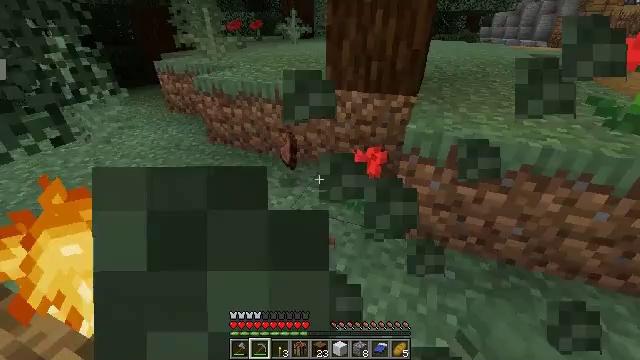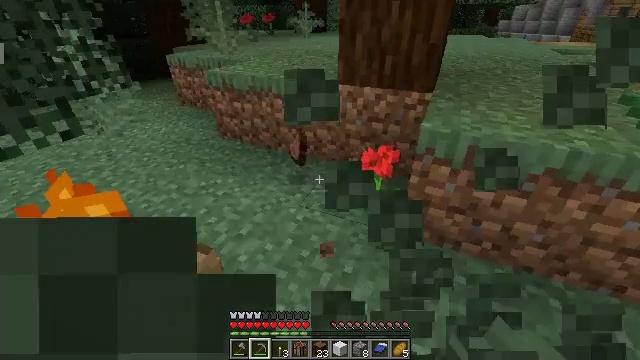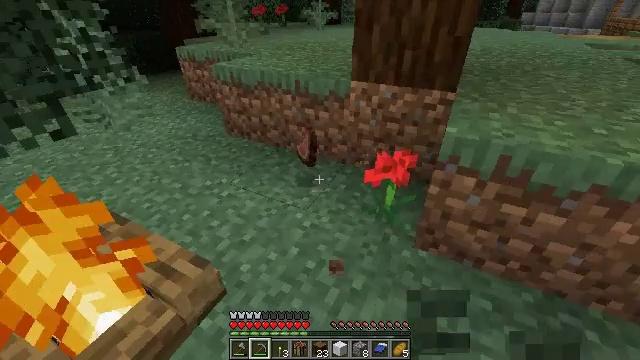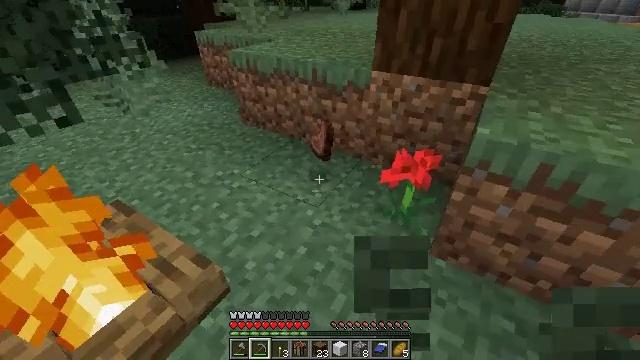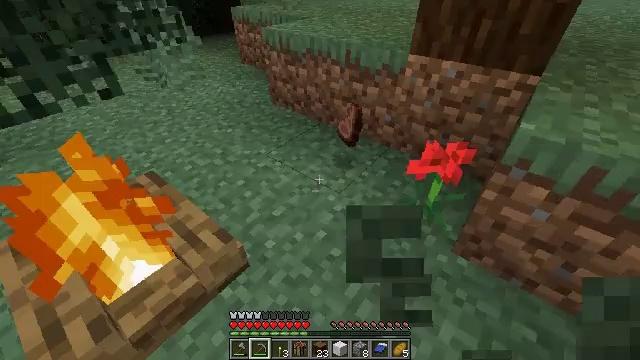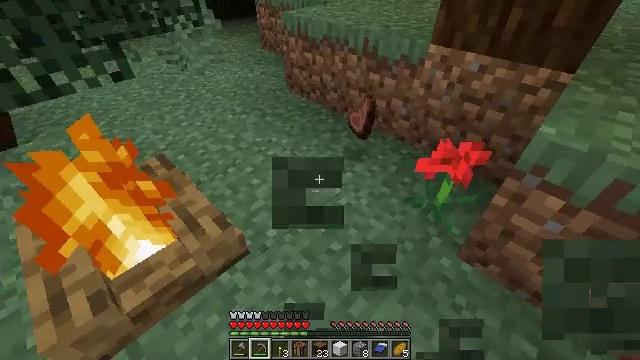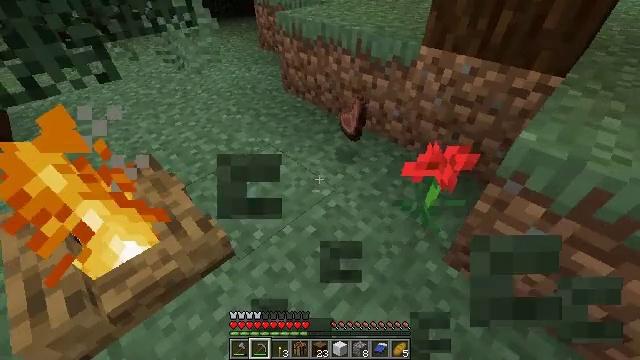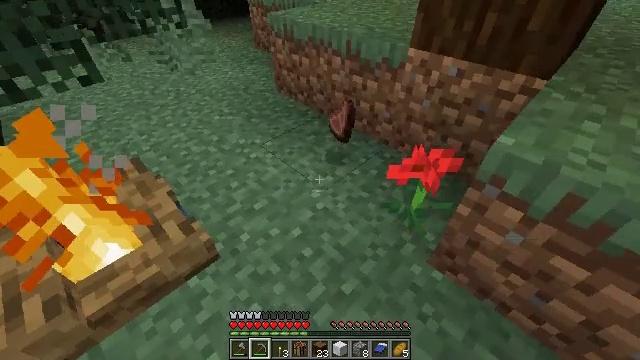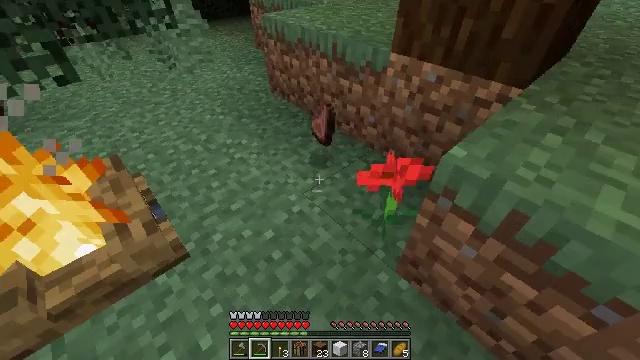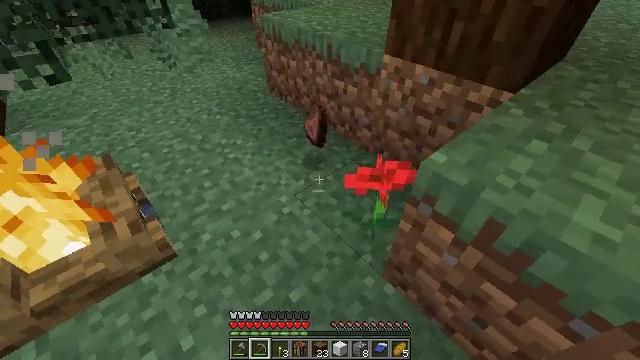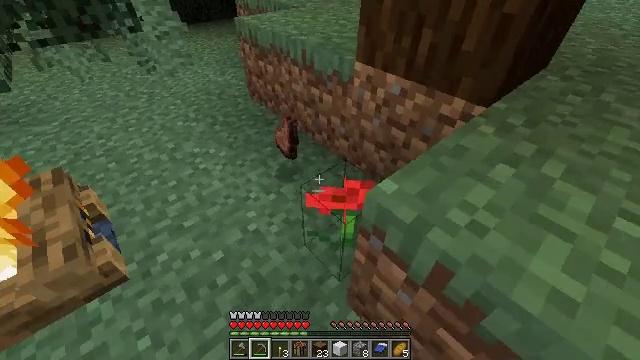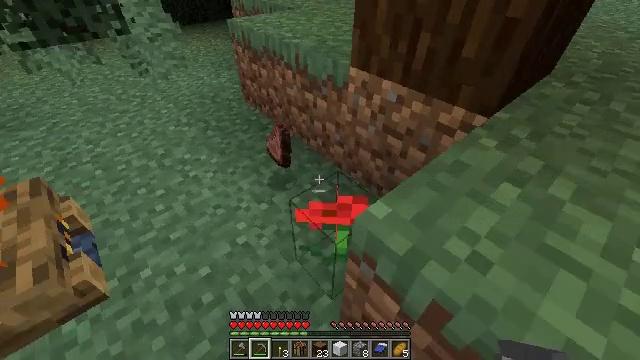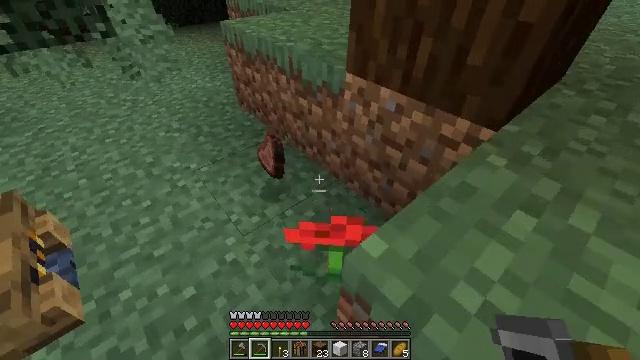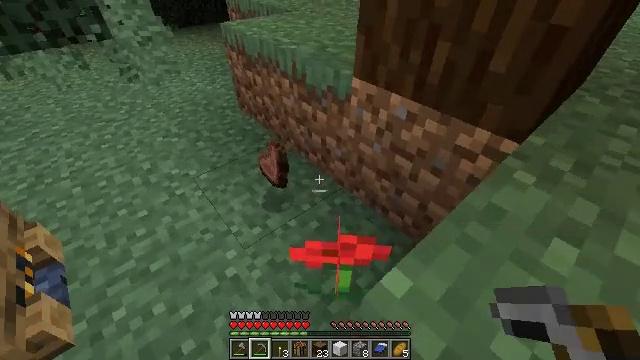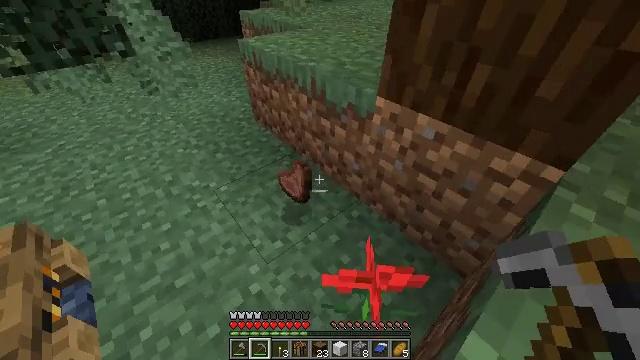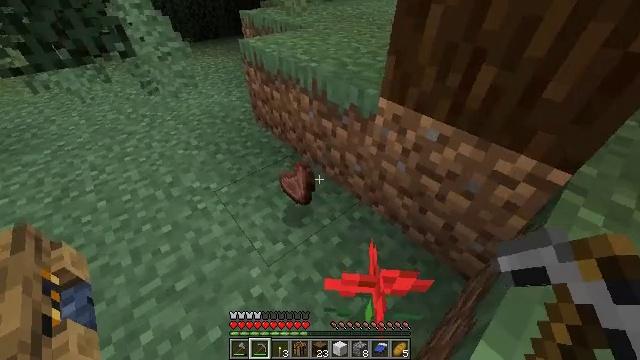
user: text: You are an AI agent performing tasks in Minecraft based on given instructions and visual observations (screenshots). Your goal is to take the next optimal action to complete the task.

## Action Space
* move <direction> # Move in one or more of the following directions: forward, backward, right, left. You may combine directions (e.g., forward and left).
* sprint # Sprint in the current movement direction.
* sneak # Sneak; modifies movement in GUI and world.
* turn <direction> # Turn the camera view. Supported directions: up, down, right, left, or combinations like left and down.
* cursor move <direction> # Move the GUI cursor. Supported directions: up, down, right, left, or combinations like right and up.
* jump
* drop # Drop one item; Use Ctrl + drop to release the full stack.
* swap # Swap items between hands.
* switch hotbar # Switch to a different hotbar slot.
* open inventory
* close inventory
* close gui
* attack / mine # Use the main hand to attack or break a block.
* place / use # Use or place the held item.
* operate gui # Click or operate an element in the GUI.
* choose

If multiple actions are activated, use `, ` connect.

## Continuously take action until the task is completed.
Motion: motion action
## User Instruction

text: Harvest sweet berries by mining the bush.
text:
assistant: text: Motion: move forward, turn left and down
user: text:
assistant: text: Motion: turn left and down
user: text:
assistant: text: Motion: turn left and down
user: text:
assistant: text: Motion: turn left and down
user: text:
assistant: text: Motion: move right, turn left and down
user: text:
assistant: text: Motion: move right
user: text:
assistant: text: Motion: move right
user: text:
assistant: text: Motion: move right, turn left
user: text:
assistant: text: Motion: move forward and move right, turn left
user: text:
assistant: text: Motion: move forward
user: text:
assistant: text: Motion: move forward
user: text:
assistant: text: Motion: move forward
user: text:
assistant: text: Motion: move forward, sprint
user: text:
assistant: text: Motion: move forward, sprint
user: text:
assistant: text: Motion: move forward, sprint
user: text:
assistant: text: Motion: move forward, sprint
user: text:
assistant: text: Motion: move forward, sprint
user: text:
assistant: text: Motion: move forward, sprint
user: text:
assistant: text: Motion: move forward, sprint
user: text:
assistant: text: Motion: move forward, sprint, turn up
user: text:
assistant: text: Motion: move forward, sprint, turn right and up
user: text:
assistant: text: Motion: move forward, sprint, turn right and up
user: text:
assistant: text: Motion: move forward, sprint, turn right and up
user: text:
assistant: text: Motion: move forward, sprint, turn right and up
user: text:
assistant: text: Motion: move forward, sprint, turn right and up, jump
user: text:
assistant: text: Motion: move forward, sprint, turn right and up, jump
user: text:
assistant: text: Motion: move forward, sprint, turn right and up, jump
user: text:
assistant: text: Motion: move forward, sprint, turn up, jump
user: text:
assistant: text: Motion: move forward, sprint, jump
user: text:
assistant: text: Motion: move forward, sprint, jump